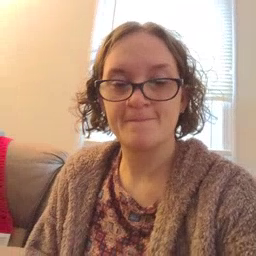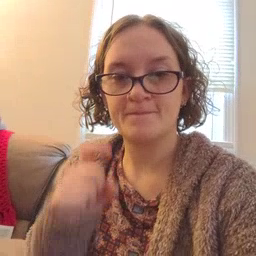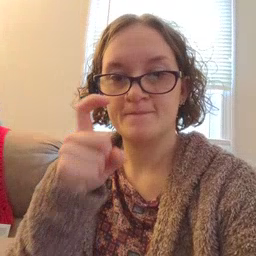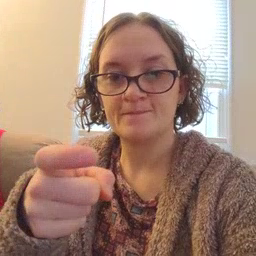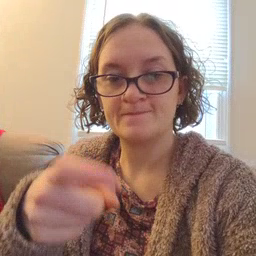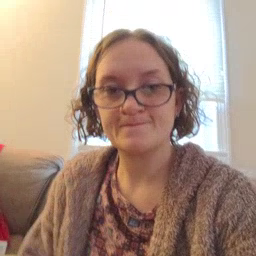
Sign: gift